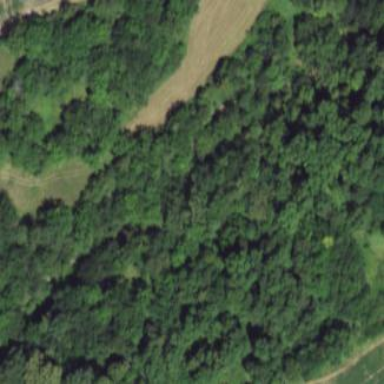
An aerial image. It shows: Beautiful woodland area.